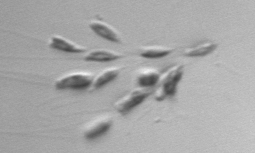
Label: Dinobryon